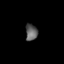
Tissue: lung
Cell type: Endothelial cells
Senescence score: 0.6349
Nuclear area (px): 196
Mean DAPI intensity: 93.005